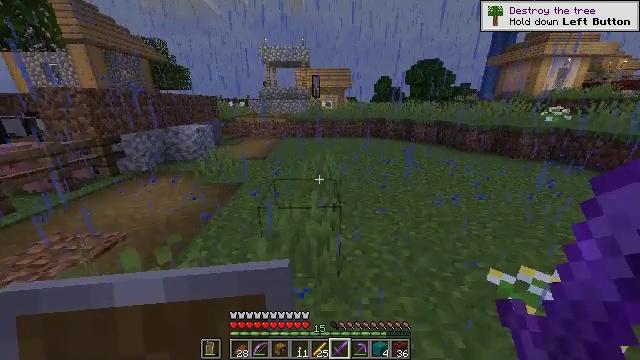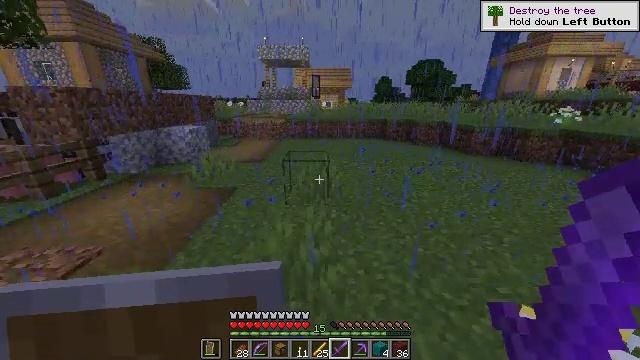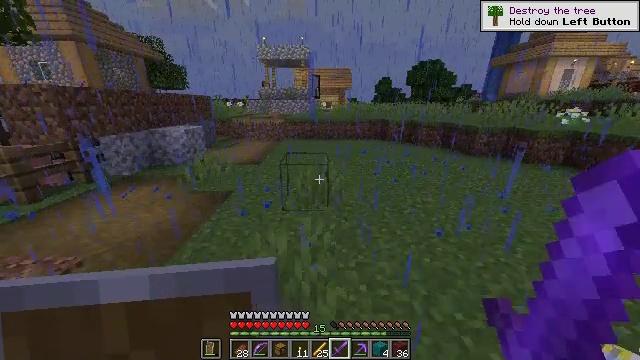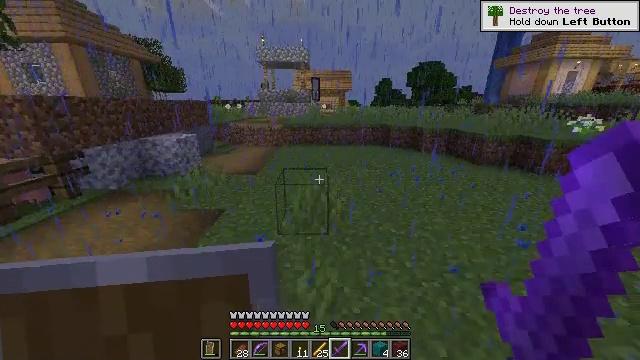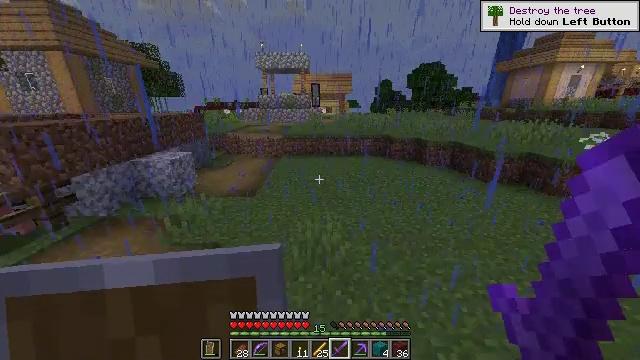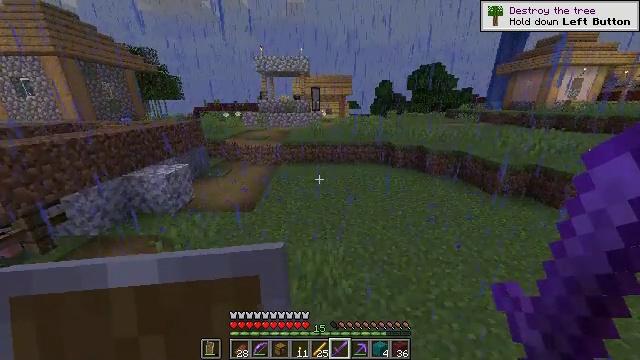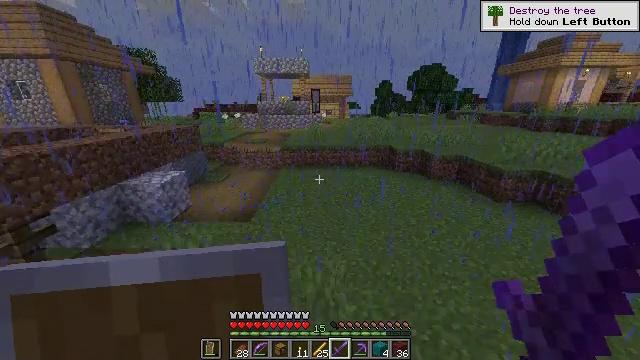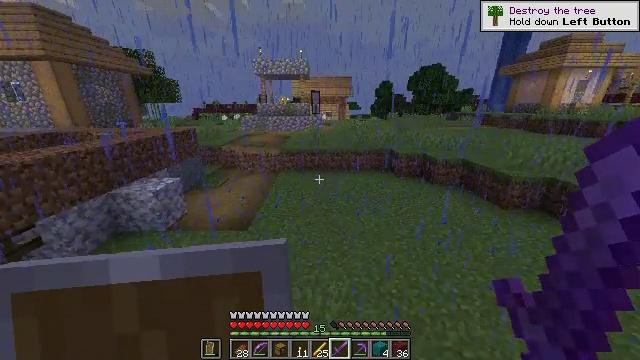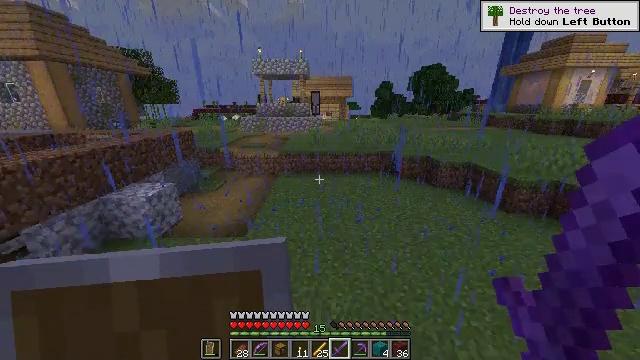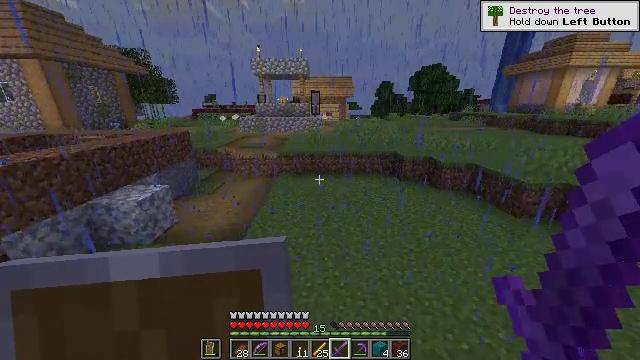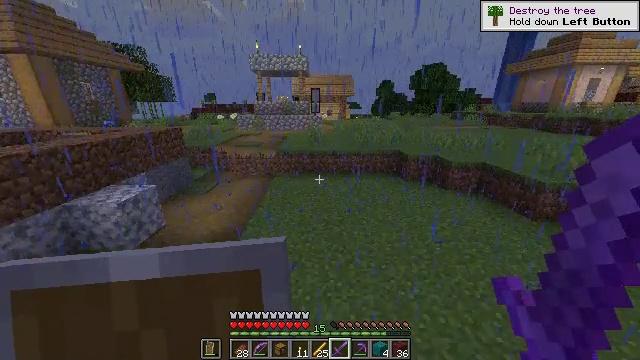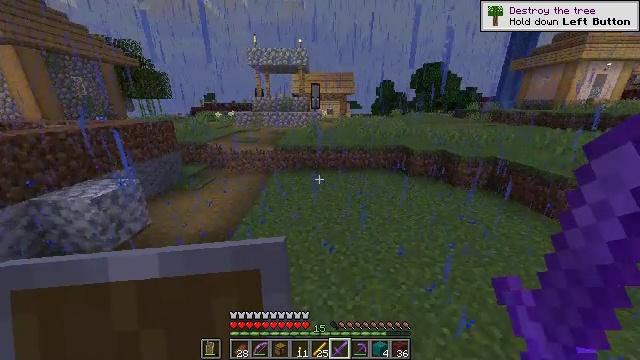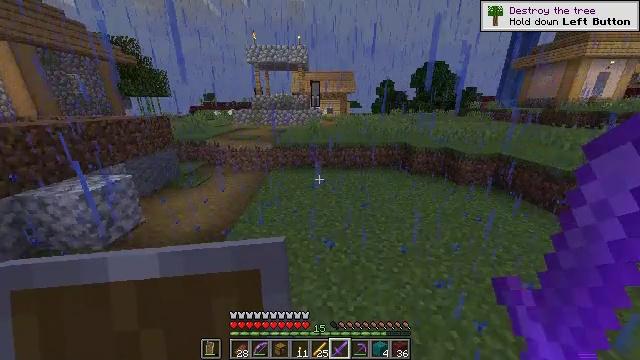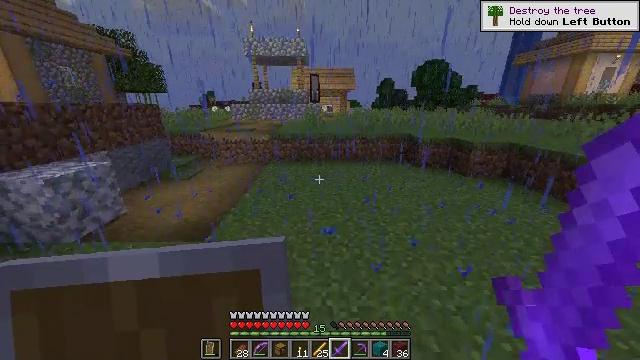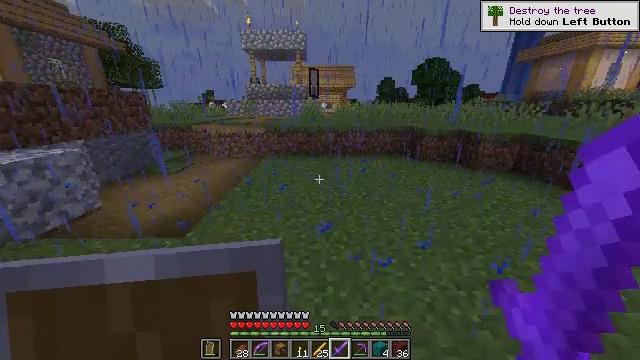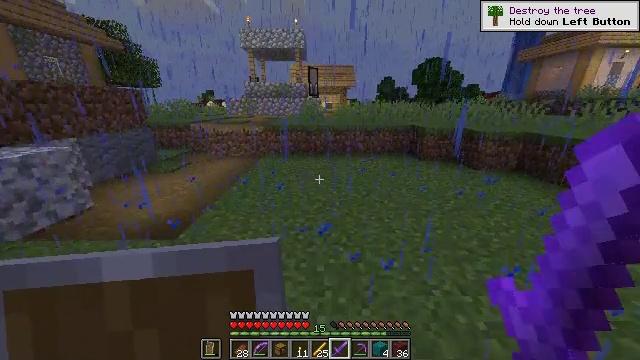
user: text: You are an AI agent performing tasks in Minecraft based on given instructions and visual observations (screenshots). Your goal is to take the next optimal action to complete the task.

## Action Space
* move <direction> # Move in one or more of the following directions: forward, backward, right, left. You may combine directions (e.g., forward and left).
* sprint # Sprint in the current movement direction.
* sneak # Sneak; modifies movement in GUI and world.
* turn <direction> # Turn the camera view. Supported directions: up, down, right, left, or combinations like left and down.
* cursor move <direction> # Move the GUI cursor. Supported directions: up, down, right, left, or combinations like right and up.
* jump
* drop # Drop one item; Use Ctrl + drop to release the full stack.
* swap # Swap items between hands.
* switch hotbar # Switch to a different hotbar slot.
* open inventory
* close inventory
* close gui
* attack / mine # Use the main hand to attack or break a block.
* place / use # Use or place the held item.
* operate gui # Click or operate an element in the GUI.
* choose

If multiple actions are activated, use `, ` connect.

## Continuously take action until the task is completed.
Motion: motion action
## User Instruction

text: Break down blaze rods into blaze powder.
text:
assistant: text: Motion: move forward
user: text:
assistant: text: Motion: move forward
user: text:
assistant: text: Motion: move forward, jump
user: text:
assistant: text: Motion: move forward, jump
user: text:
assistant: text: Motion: move forward, jump
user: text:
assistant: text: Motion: move forward, jump
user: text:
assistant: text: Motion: move forward
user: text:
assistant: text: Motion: move forward
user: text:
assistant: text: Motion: move forward
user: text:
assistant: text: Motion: move forward
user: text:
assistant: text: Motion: move forward
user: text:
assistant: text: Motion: move forward and move right
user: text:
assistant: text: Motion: move forward and move right
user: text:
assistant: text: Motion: move forward and move right
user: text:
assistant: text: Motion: move forward
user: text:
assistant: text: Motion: move forward
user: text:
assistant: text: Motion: move forward
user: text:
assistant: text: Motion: move forward
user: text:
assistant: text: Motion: move forward
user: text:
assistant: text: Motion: move forward and move right
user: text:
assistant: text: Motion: move forward and move right
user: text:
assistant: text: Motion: move forward and move right
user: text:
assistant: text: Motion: move forward
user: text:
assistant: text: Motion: move forward
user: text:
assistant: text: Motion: move forward
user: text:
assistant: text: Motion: move forward
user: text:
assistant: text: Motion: move forward
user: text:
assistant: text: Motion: move forward
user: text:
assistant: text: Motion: move forward
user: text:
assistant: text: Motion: move forward